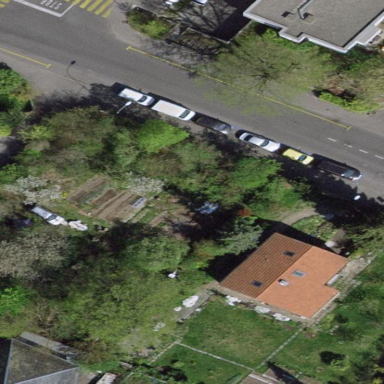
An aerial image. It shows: Garden surrounded by fence.